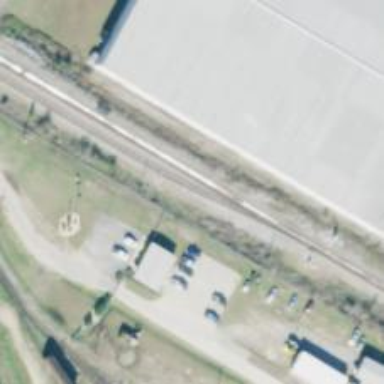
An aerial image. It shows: Loading dock for railways.